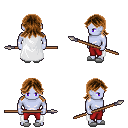
a pixel art fantasy rpg character, male body template, dark elf, purple skin, white cape, red pants, brown loose hair, white slippers, spear, four views (front, back, left, right), 2x2 character sprite sheet, small pixel art, hard edges, no anti-aliasing